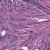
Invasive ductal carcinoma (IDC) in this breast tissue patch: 1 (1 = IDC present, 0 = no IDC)